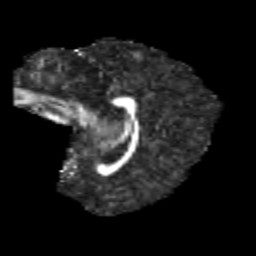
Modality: FA
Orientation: sagittal
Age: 10
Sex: female
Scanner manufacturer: siemens
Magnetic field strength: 3 T
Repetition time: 3.8 s
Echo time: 0.07 s